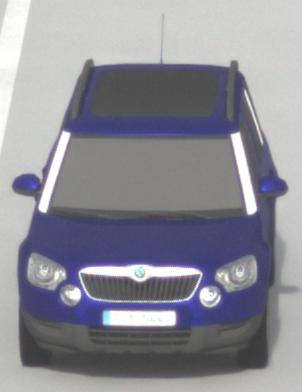
Make: Skoda
Model: Yeti 1.2 TSI
Detailed model: Yeti
Model produced from: 2009/11
Model produced until: 2011/10
Doors: 5
Color: blue
Road condition: dry road
Daytime: morning or afternoon
Contrast: low contrast